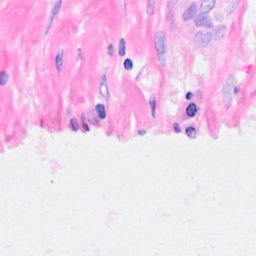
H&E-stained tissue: Breast